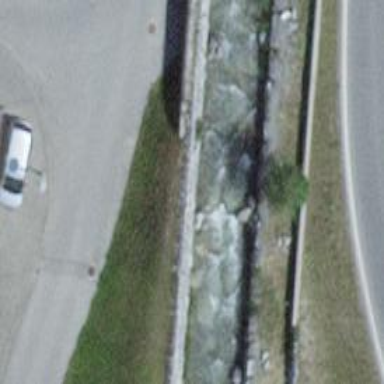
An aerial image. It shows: Wall barrier.